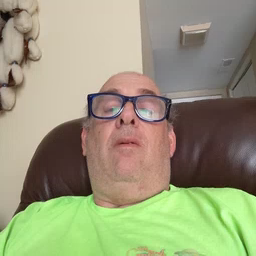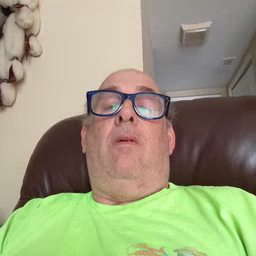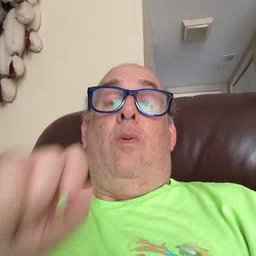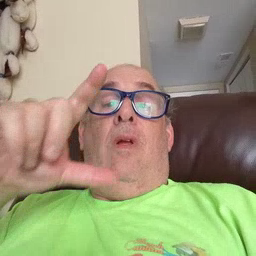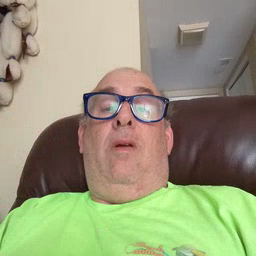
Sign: wake